Field crop: tomato
Growth stage: 1
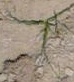
Species: cyperus